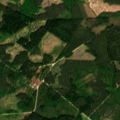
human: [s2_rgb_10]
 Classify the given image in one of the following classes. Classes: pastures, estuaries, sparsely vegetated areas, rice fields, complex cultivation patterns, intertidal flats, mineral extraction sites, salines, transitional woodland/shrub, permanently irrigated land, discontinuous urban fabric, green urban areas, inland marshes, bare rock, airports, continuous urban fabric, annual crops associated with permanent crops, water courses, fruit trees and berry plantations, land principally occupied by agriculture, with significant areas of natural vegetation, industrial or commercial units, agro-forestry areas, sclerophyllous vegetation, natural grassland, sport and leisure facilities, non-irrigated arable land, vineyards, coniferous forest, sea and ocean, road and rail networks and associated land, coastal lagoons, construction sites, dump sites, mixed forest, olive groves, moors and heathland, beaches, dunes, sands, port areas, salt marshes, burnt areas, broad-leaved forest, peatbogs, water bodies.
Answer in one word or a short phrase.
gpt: coniferous forest, mixed forest, transitional woodland/shrub